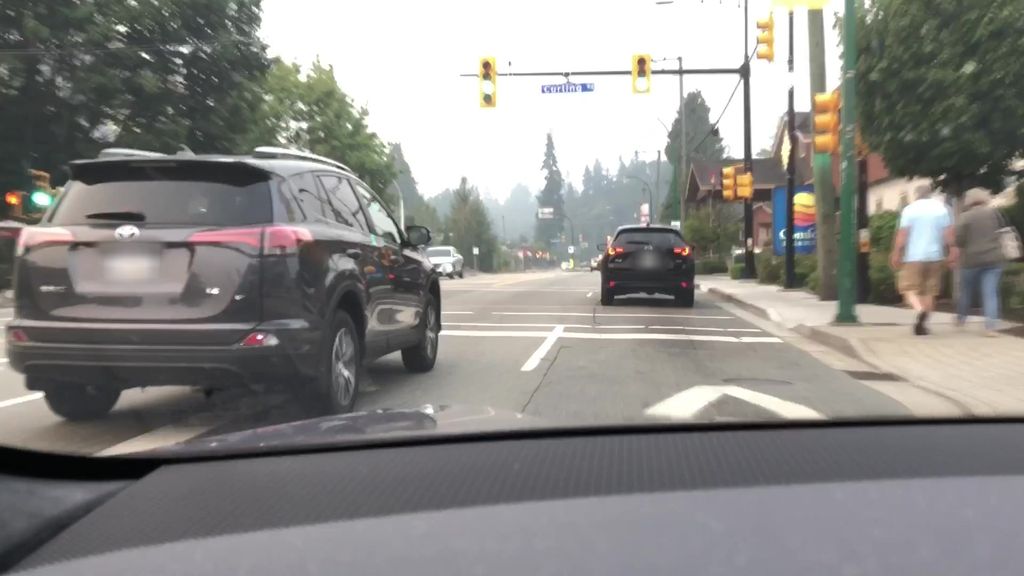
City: vancouver